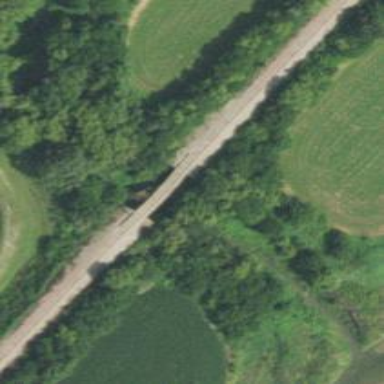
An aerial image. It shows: Railway bridge.